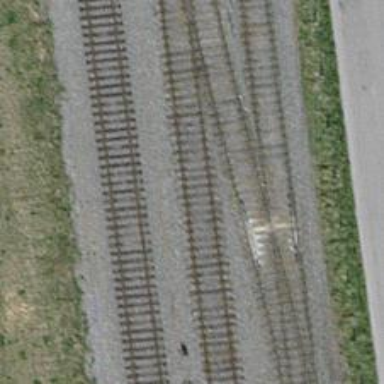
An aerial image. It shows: Railway yard with one track in service.